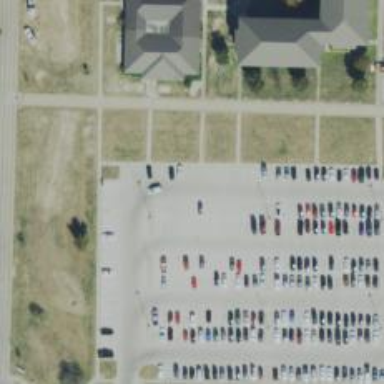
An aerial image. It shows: Parking area.